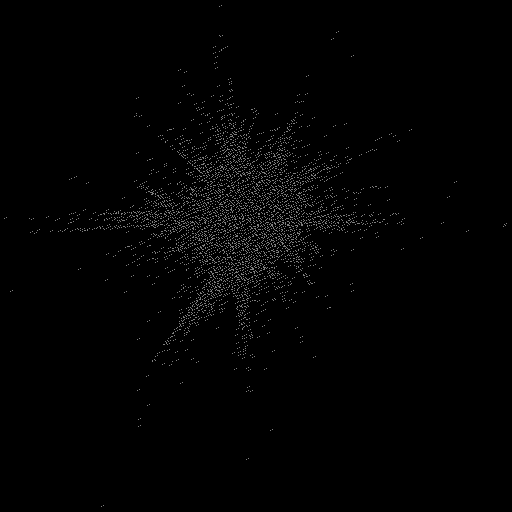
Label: star